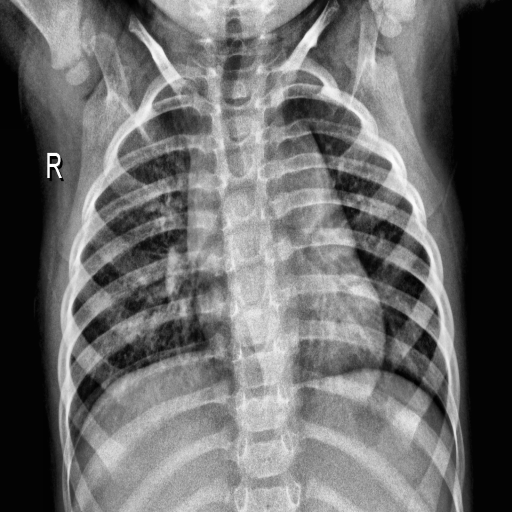
Finding: NORMAL